Question: I have the following code, in R.
'''
x = c(rep(2,10),rep(4,10))
y1 = c(5.1,3,4.2,4.1,4.8,4.0,5,4.15,3,4.5)
y2 = c(9.1,8,9.2,8.2,7,9.5,8.8,9.3,10,10.4)
y = c(y1,y2)
plot(x,y,pch=16,cex=0.9,xlim=c(0,6),ylim=c(0,13))
'''
This code produces a plot with two bands of dots. I've overlayed normal curves sideways on those bands using powerpoint. How can I do this in R (drawing the sideways normal curves), using the actual means and sd values? : I repeat, the normal curves are not part of the plot. The code above just produces the raw plot.

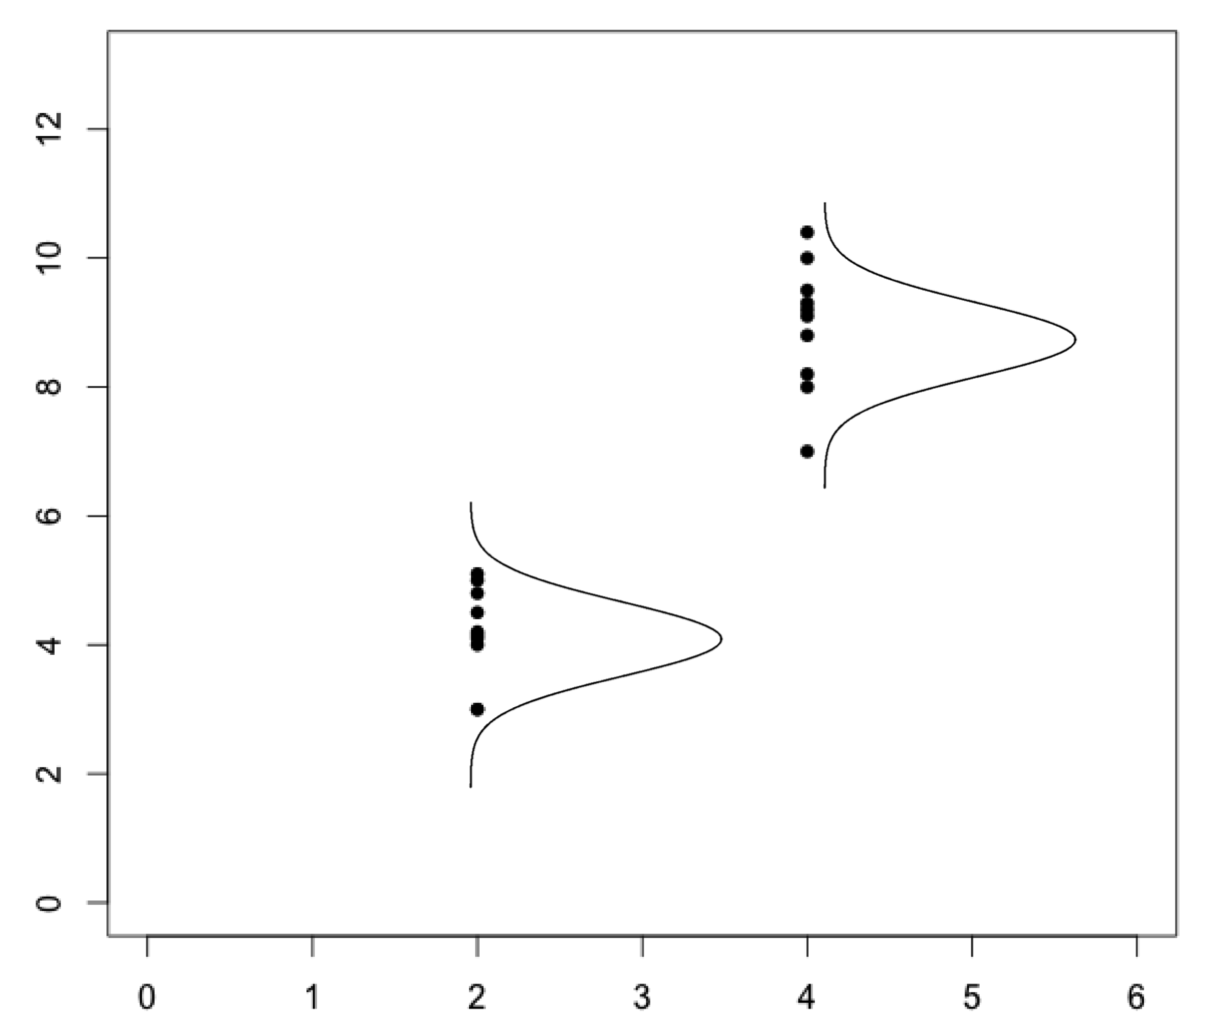
Answer: First, calculate mean and standard deviation for 'y1' and 'y2'.
'''
m1<-mean(y1)
s1<-sd(y1)
m2<-mean(y2)
s2<-sd(y2)
'''
Then made two data frame (for convenience) that contains y values as sequence of numbers (wider than actual 'y1' and 'y2' values). Then calculated density values for 'x' using 'dnorm()' and calculated mean and standard deviation values. Then added '2' or '4' to shift values to desired position.
'''
df1<-data.frame(yval=seq(1,7,0.1),xval=(dnorm(seq(1,7,0.1),m1,s1)+2))
df2<-data.frame(yval=seq(6,12,0.1),xval=(dnorm(seq(6,12,0.1),m2,s2)+4))
'''
Added density lines with function 'lines()'.
'''
plot(x,y,pch=16,cex=0.9,xlim=c(0,6),ylim=c(0,13))
with(df1,lines(xval,yval))
with(df2,lines(xval,yval))
'''